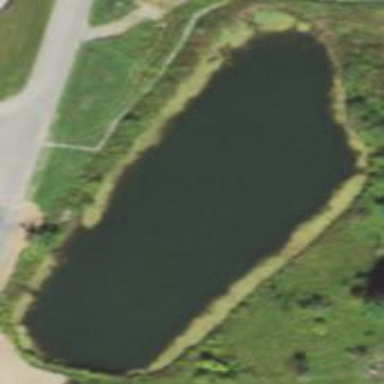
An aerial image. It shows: Serene pond.